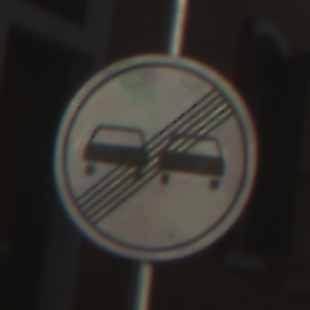
Verkehrszeichen: EndeUeberholverbot
Umgebung: Outdoor, Urban
Tageszeit: Midday
Wetter: Clear
Licht: Natural
Jahreszeit: NotSpecified
Kontrast: HighContrast